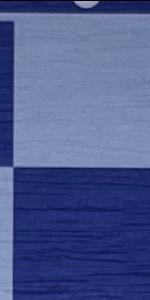
Label: Empty